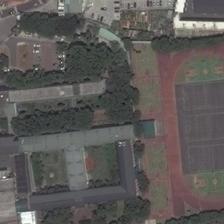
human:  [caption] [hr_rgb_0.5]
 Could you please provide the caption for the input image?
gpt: a playground with many basketball fields is semisurrounded by many buildings .

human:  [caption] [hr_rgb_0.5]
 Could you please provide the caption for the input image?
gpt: several long buildings with green plants are next to a playground with basketball fields .

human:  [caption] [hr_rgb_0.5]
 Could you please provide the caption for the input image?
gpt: an old football field and two small court near by .

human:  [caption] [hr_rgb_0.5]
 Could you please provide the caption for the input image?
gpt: the playground consisting of three basketball fields is very close to other small fields .

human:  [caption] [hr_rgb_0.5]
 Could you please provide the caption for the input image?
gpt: a long playground with several basketball fields is next to many green trees and houses .